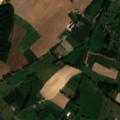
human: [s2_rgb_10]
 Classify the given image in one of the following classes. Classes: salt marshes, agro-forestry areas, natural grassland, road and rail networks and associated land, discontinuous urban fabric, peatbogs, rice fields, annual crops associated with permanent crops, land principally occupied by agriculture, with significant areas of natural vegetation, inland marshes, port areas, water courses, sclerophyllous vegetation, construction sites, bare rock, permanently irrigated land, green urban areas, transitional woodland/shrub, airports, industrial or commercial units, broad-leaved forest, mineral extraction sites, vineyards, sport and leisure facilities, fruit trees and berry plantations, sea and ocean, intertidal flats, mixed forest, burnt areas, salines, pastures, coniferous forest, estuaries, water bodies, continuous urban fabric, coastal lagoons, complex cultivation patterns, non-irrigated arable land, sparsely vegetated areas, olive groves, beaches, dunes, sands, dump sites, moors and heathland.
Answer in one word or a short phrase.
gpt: discontinuous urban fabric, non-irrigated arable land, pastures, complex cultivation patterns, broad-leaved forest